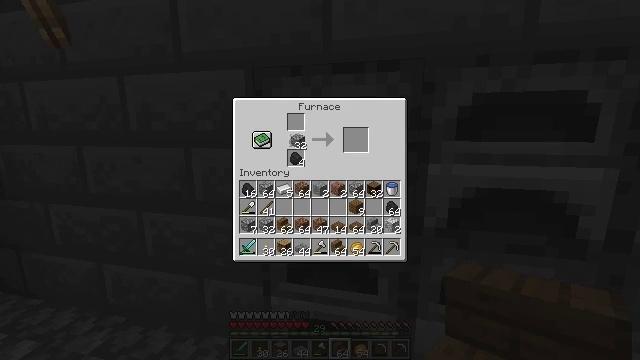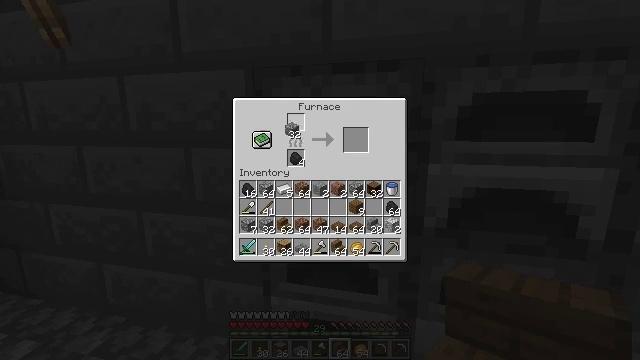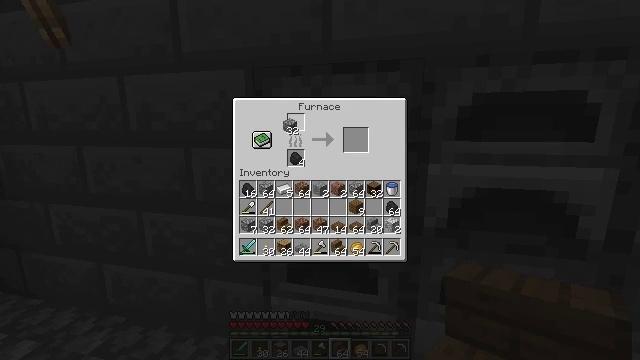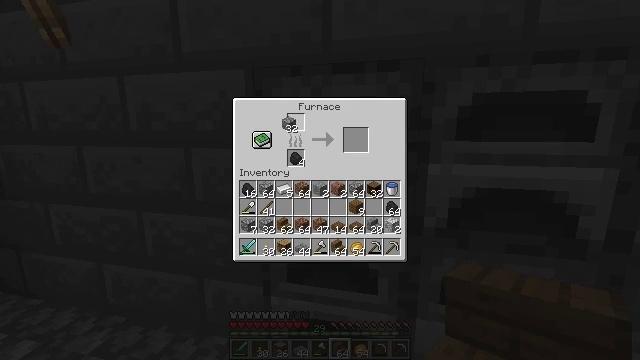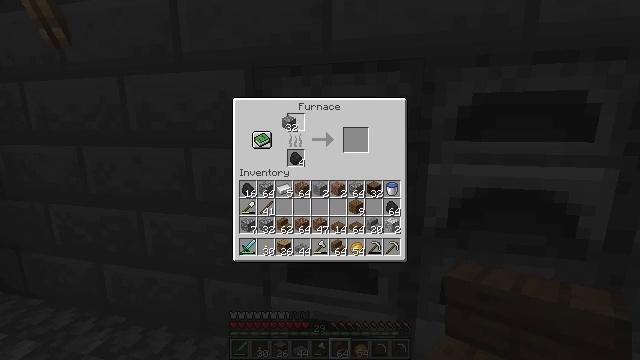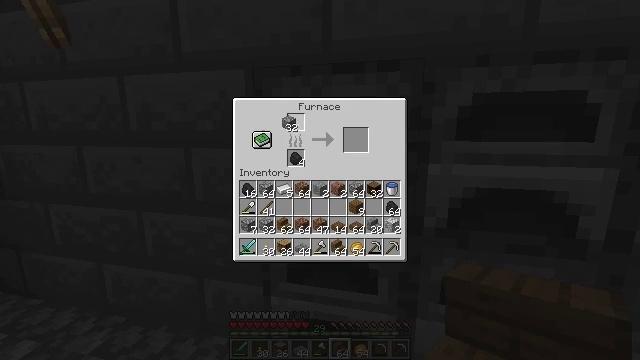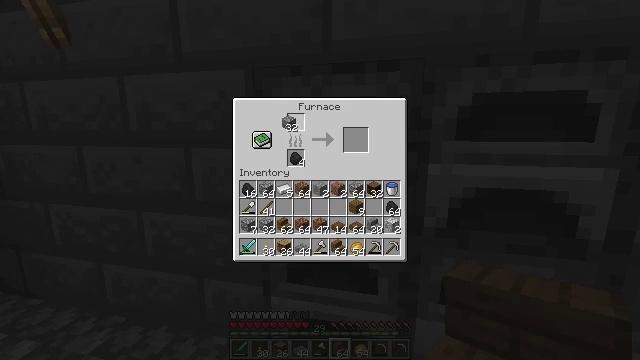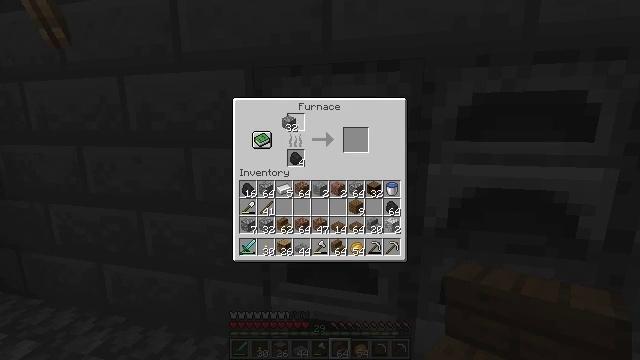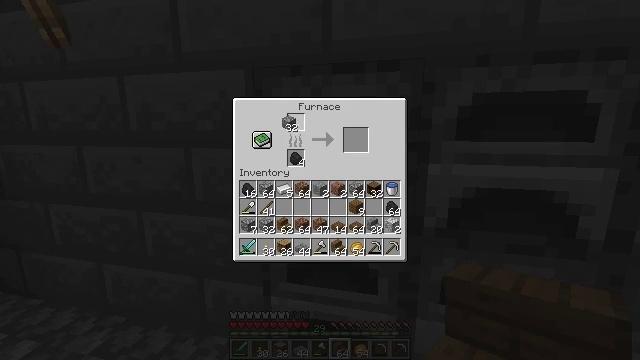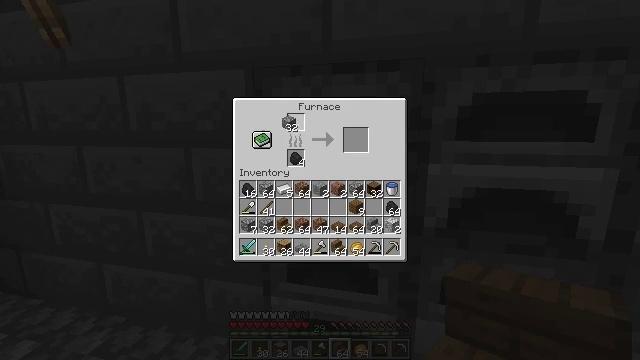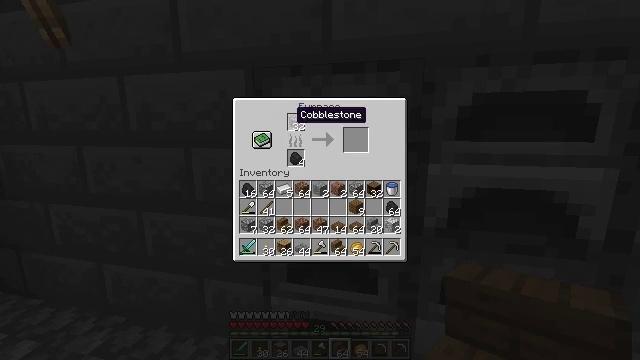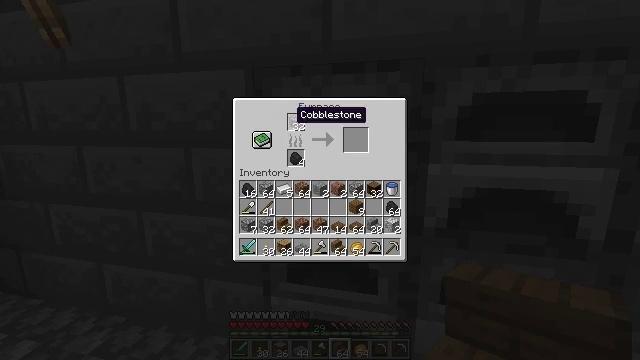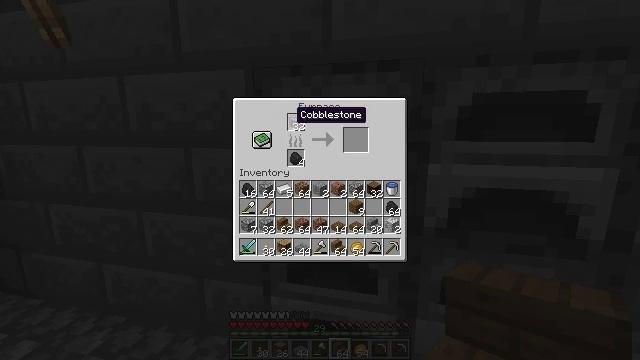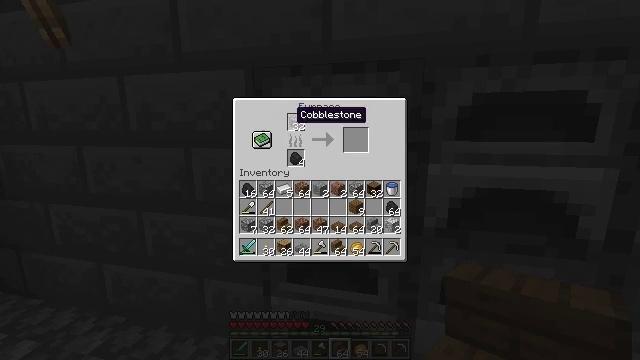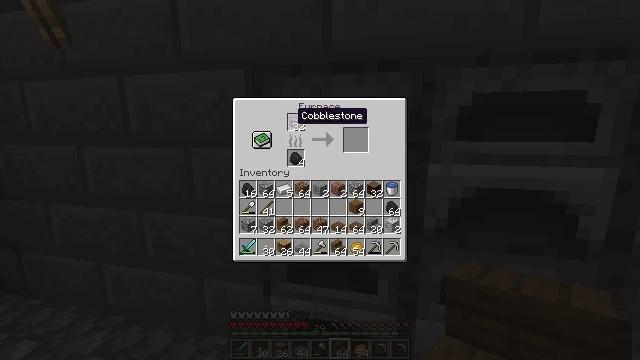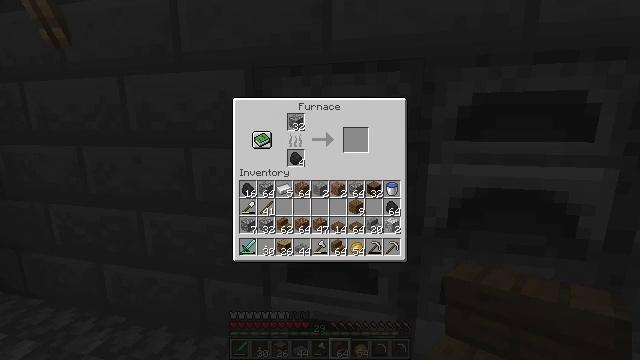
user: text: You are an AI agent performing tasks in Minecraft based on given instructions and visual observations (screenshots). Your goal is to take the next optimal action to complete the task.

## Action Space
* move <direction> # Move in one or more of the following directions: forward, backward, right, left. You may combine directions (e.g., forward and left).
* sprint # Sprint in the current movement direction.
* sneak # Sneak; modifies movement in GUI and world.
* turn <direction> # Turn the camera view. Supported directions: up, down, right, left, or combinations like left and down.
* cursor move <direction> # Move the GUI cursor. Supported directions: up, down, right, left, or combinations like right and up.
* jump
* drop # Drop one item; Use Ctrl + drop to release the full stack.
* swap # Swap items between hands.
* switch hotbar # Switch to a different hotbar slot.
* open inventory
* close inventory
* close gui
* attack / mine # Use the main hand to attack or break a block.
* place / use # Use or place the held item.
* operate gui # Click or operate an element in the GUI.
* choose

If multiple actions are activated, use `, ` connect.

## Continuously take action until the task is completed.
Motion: motion action
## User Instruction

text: Pick up the birch slab after breaking it.
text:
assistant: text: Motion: cursor move up
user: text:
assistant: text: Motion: no_op
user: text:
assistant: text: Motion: no_op
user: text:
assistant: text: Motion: no_op
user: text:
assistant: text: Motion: no_op
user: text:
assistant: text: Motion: no_op
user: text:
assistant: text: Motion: operate gui
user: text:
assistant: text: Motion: operate gui
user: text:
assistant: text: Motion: operate gui
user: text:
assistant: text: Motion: no_op
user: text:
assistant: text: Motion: no_op
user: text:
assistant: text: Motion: no_op
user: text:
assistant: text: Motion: no_op
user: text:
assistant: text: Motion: no_op
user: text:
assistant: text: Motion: no_op
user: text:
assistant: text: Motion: cursor move right and down
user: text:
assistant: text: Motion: cursor move right and down
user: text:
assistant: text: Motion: cursor move right and down
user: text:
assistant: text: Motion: no_op
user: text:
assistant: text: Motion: no_op
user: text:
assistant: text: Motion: no_op
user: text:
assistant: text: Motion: no_op
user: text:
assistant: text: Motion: no_op
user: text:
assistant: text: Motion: cursor move left and up
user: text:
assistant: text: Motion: cursor move left
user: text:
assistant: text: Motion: cursor move left
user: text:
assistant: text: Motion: no_op
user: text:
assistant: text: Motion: no_op
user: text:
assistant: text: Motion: no_op
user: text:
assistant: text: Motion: cursor move left